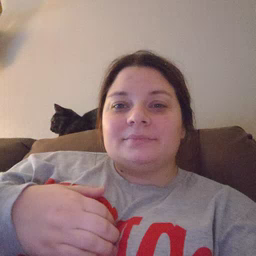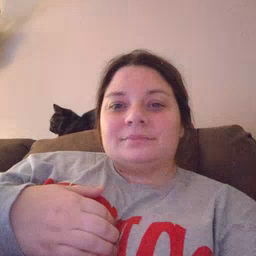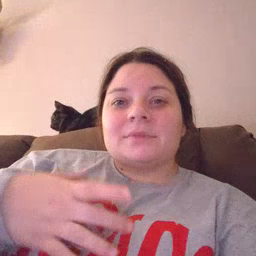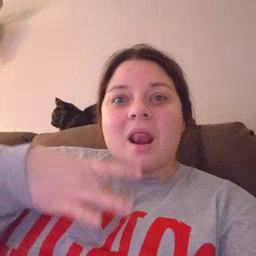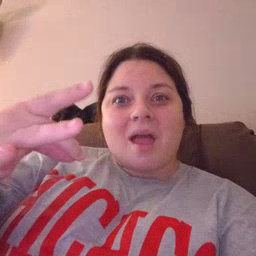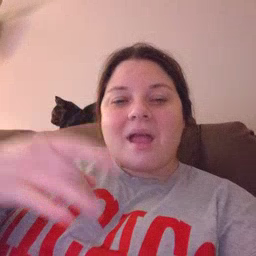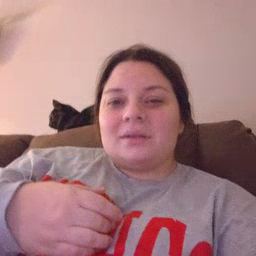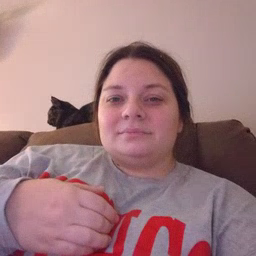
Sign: like